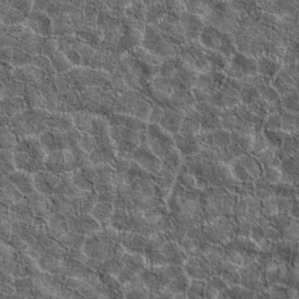
Label: non_frost